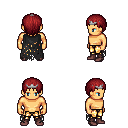
a pixel art fantasy rpg character, male body template, human, tanned skin, black tattered cape, gold greaves, brunette plain hairstyle, silver tiara, maroon shoes, four views (front, back, left, right), 2x2 character sprite sheet, small pixel art, hard edges, no anti-aliasing